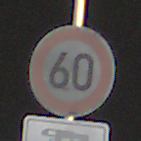
Verkehrszeichen: Geschwindigkeit60
Zusatzzeichen unten: HinweisDurchSinnbild23
Umgebung: Outdoor, Suburban
Tageszeit: MorningAfternoon
Wetter: Clear
Licht: Natural
Jahreszeit: NotSpecified
Kontrast: HighContrast